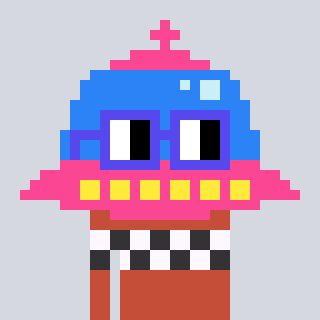
a pixel art character with square blue glasses, a ufo-shaped head and a rust-colored body on a cool background